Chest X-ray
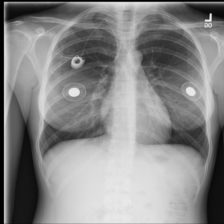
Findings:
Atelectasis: negative
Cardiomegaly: negative
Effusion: negative
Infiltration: positive
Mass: negative
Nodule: negative
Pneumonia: negative
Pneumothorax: negative
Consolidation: negative
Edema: negative
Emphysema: negative
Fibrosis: negative
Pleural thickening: negative
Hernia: negative